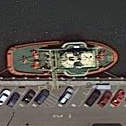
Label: civil